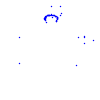
Particle: proton